Question: I'm working on a small blog engine where the user can create blog entry and possible to link tags to an entry. It is many-to-many relation, but due to that Breeze cannot yet manage this relation I have to expose the join table to breeze so that I can persist the data step-by-step. And my problem is here.
:
- - -
:
- - -
:
- - - - - -
I think the order must be consecutive.
I have this code and as you can see the attached screenshot the console logging marked by '_blogEntryEnttity' does not wait until the data returns from the server and it will be executed before the console logging marked by '_blogEntryEnttity inside'. The code will throw a reference exception when it tries to set up the title property a few line later.
'''
var blogEntryEntityQueryPromise = datacontext.blogentry.getById(_blogsObject.id);
blogEntryEntityQueryPromise.then(function (result)
{
console.log('result', result);
_blogEntryEntity = result[0];
console.log('_blogEntryEnttity inside', _blogEntryEntity);
//if I need synchronous execution then I have to put the code here which must be executed consecutively
});
console.log('_blogEntryEnttity', _blogEntryEntity);
}
//mapping the values we got
_blogEntryEntity.title = _blogsObject.title;
_blogEntryEntity.leadWithMarkup = _blogsObject.leadWithMarkup;
_blogEntryEntity.leadWithoutMarkup = _blogsObject.leadWithoutMarkup;
_blogEntryEntity.bodyWithMarkup = _blogsObject.bodyWithMarkup;
_blogEntryEntity.bodyWithoutMarkup = _blogsObject.bodyWithoutMarkup;
console.log('_blogEntryEnttity', _blogEntryEntity);
'''
The example comes from <URL>.
My question is that, why it is not wait until the data comes back? What is the way of handling cases like this?
However, I figured out that, if I need synchronous execution then I should place the code into the success method following the data retrieving from the promise. However, I really don't like this solution because my code will be ugly after a while and hard to maintain.
The datacontext.blogentry.getById looks like below and the implementation is in an abstract class, you can find the code below too. The whole repository pattern comes from John Papa's <URL> on Pluralsight.
Repository class method
'''
function getById(id)
{
return this._getById(this.entityName, id);
}
'''
Abstract repository class method. According to <URL> the EntityQuery class' execute method returns a Promise.
'''
function _getById(resource, id) {
var self = this;
var manager = self.newManager;
var Predicate = breeze.Predicate;
var p1 = new Predicate('id', '==', id);
return EntityQuery.from(resource)
.where(p1)
.using(manager).execute()
.then(success).catch(_queryFailed);
function success(data) {
return data.results;
}
}
'''

I appreciate your help in advance!
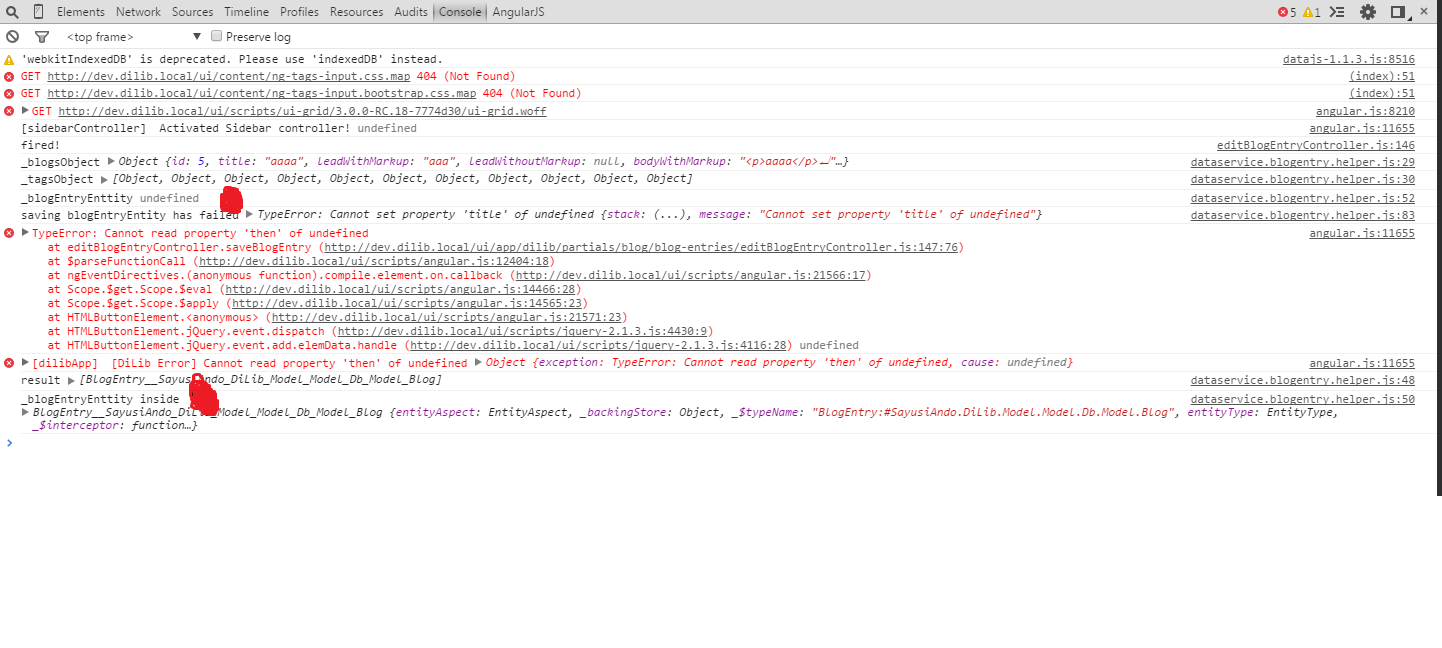
Answer: > why it is not wait until the data comes back?
Because promises don't magically synchronize execution. They're still asynchronous, they <URL>.
> What is the way of handling cases like this?
You need to put the code that should wait in the 'then' callback.
> However, I really don't like this solution because my code will be ugly after a while and hard to maintain.
Not really, you can write concise and elegant asynchronous code with promises. If your code is becoming too much spaghetti, abstract parts of it in own functions. You should be able to get to a clean and <URL> promise chain.